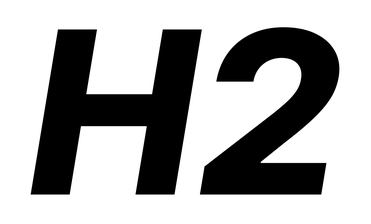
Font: Inter-Italic_ExtraBold_Italic